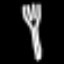
Label: fork